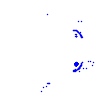
Particle: pion